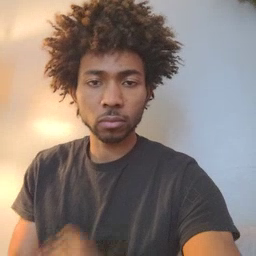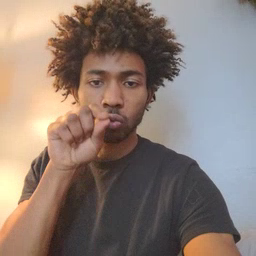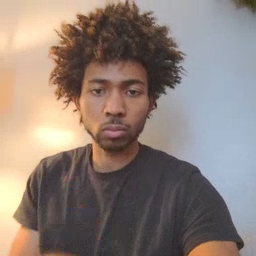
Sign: hen